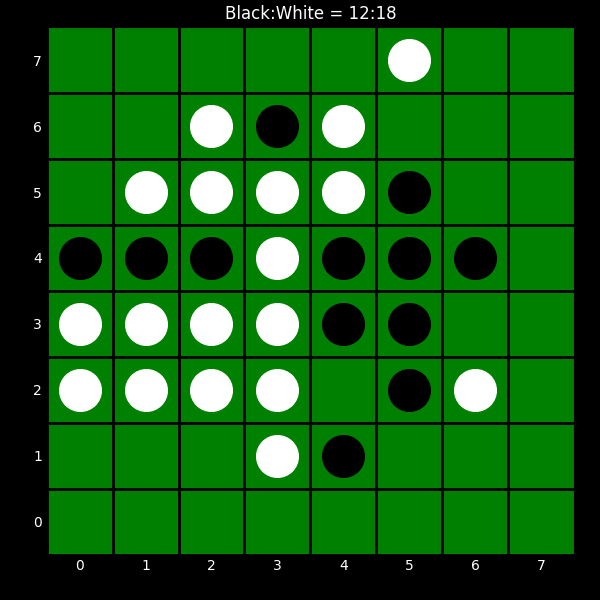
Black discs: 12
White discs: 18